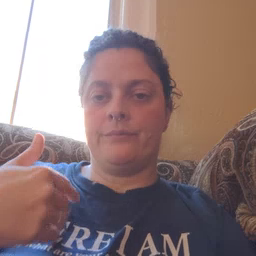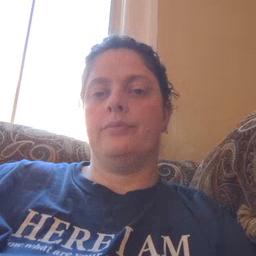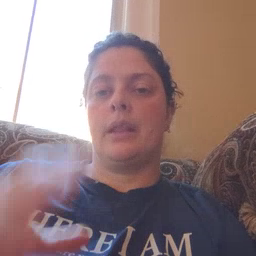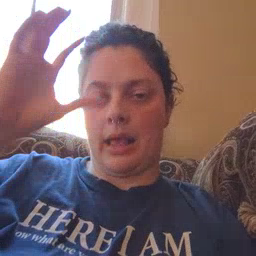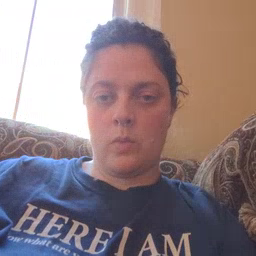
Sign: cloud